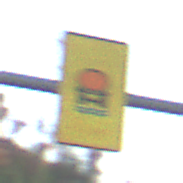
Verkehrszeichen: FahrzeugeMitWassergefaehrdenderLadungOhnePfeilsymbol
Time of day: SunriseSunset
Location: Outdoor (Urban)
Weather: Clear
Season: NotSpecified
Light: Natural